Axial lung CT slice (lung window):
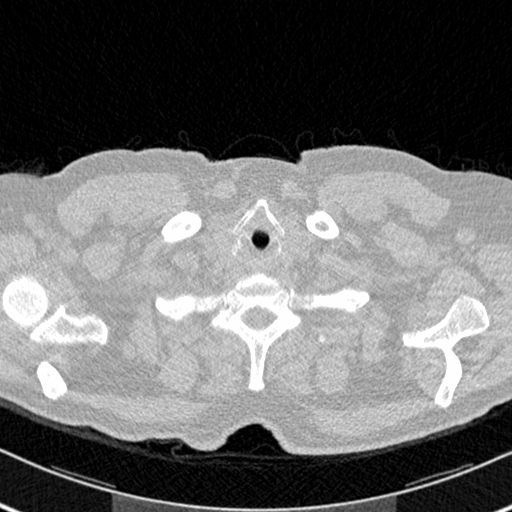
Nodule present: no